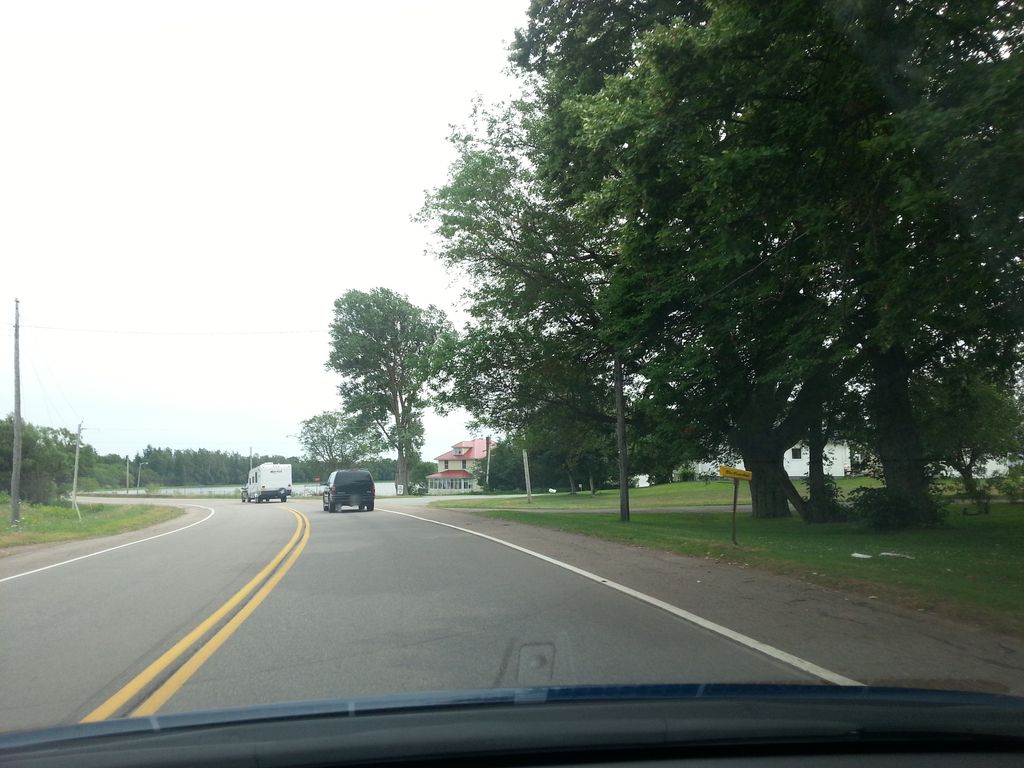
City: charlottetown